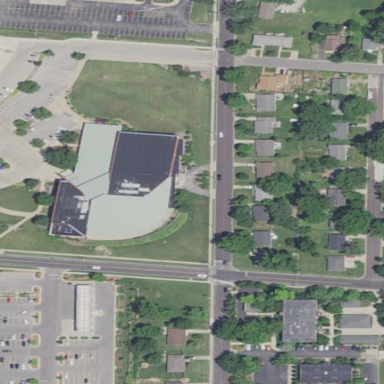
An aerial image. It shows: Building that houses fitness center.